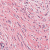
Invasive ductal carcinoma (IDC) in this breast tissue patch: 1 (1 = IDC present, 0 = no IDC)